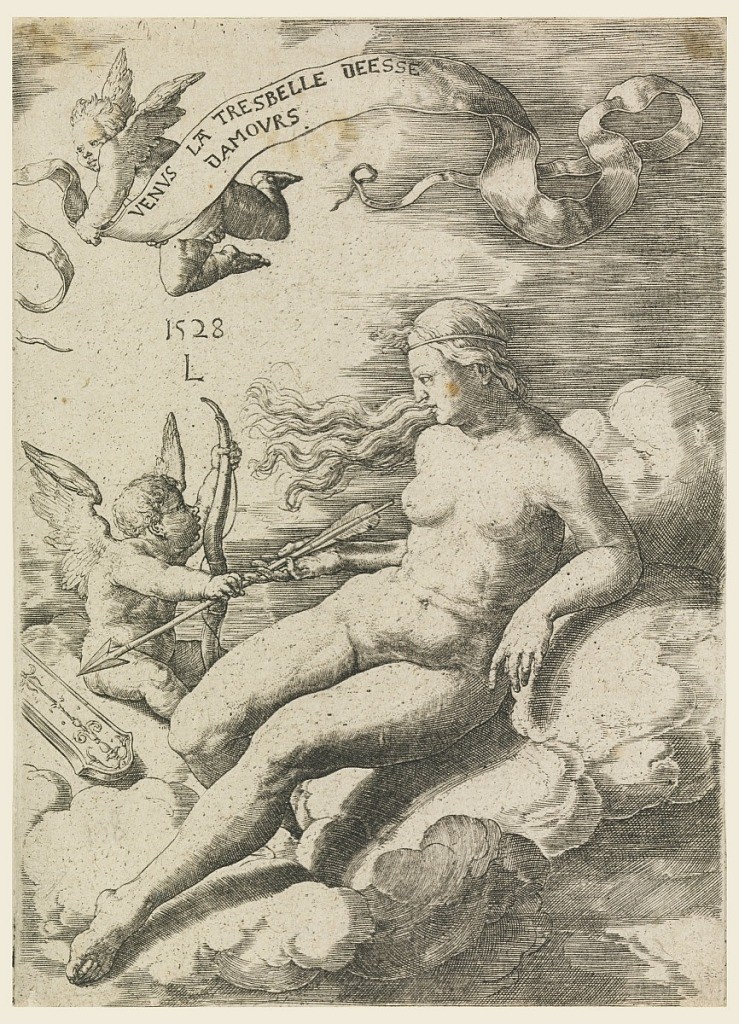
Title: Venus and Cupid
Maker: Lucas van Leyden, Netherlandish, ca. 1494–1533
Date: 1528
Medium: Engraving on laid paper
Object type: Print
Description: Venus seated on the clouds facing left. She and Cupid are holding onto an arrow. Above is another cupid carrying a banderole.